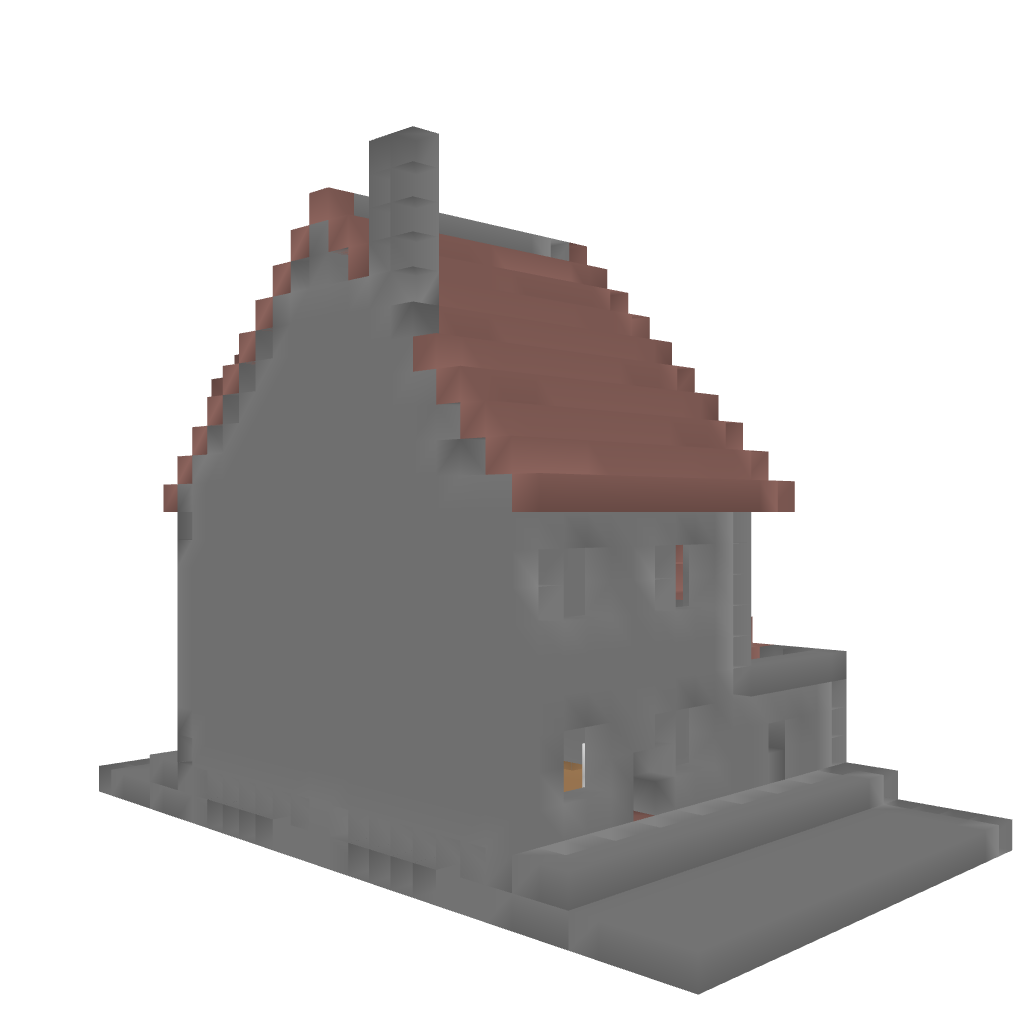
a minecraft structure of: Back To Back Terraced House 1 OF 2 bad low quality